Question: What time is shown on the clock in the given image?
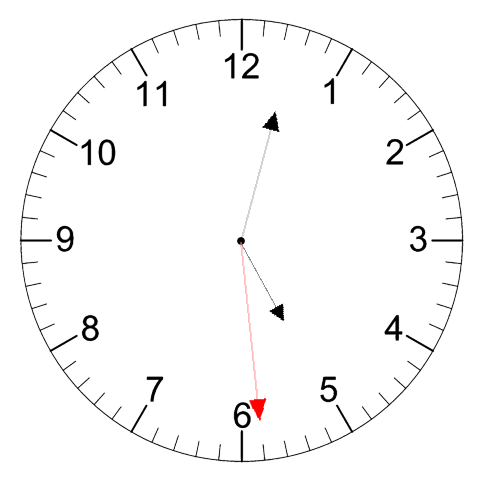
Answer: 05:02:29